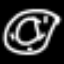
Label: donut